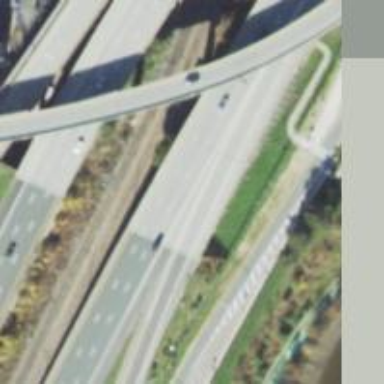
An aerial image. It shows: Bridge over motorway_link.